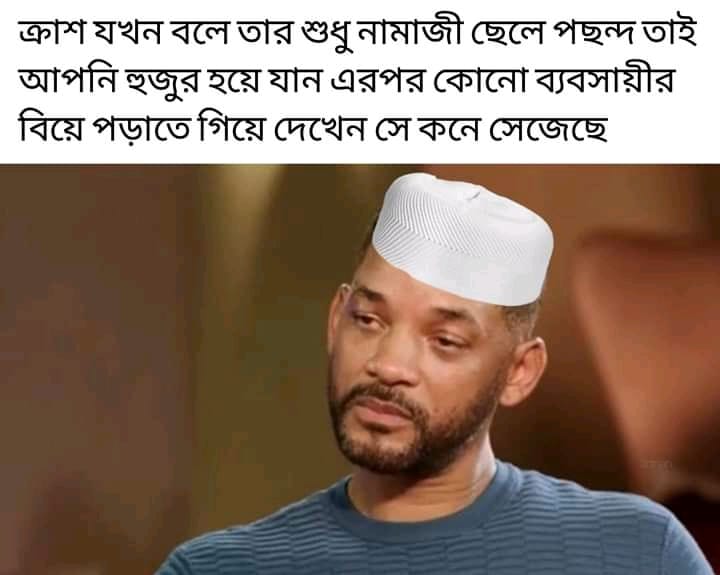
Caption: ক্রাশ যখন বলে তার শুধু নামাজী ছেলে পছন্দ তাই আপনি হুজুর হয়ে যান এরপর কোনো ব্যবসায়ীর বিয়ে পড়াতে গিয়ে দেখেন সে কনে সেজেছে
Label: non-hate